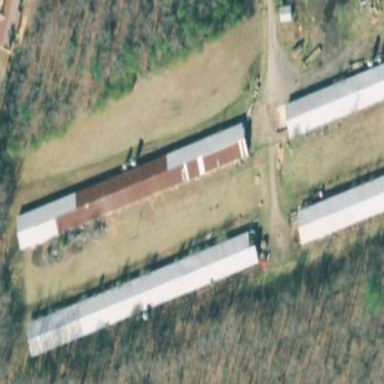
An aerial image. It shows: Poultry farmyard is depicted in the image.